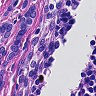
Metastatic tissue present: yes